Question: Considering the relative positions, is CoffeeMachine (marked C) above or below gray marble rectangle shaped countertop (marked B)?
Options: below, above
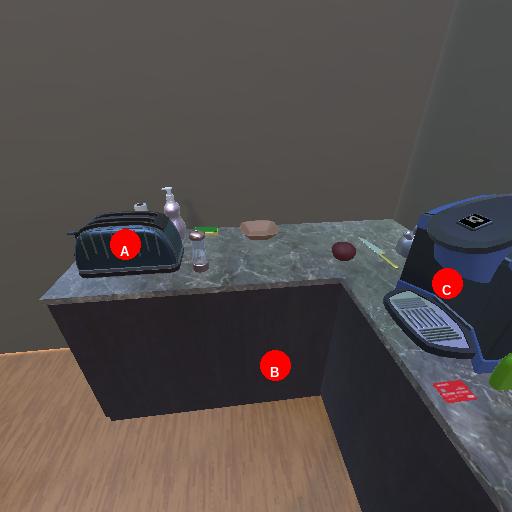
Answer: below